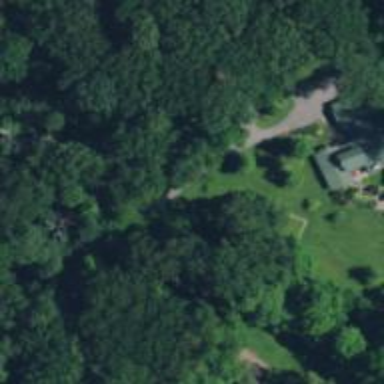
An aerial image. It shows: Driveway.